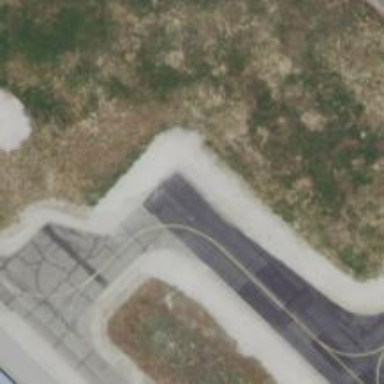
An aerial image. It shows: View of taxiway at the airport.